Field crop: maize
Growth stage: 2
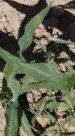
Species: maize